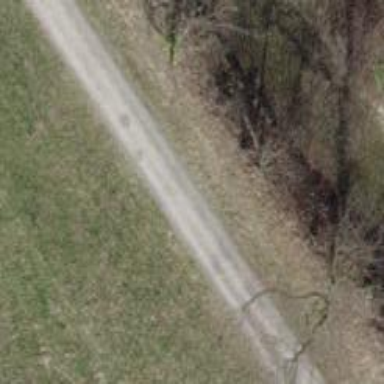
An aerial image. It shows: Path with pebblestone surface.